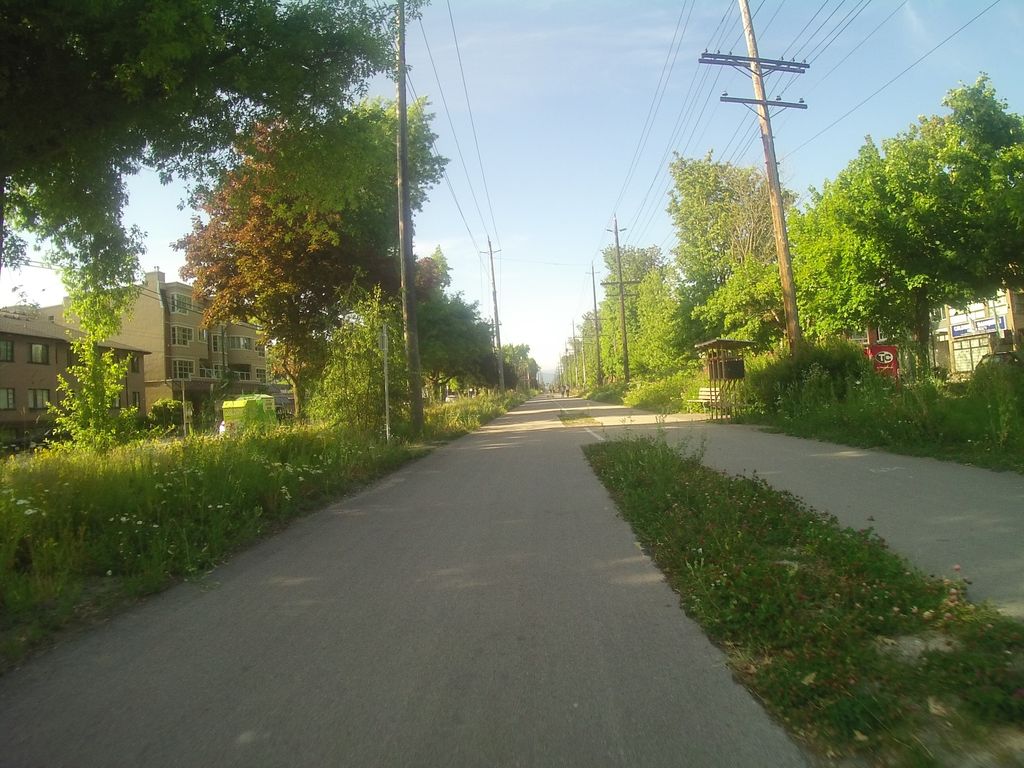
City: vancouver